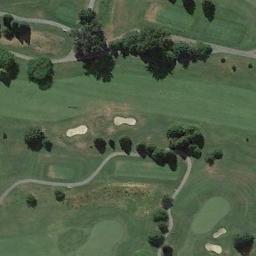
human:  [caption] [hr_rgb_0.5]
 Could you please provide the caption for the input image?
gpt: At the intersection of the three paths, There are two bunkers .

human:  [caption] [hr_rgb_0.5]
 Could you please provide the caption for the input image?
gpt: There are a few bunkers and a few paths on the large green lawn on the golf course and many trees .

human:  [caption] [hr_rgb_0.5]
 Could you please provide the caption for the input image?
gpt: The golf course has some putting greens, Fairways, Roads, Barrier trees and sandpits and some barrier trees are on both sides of the fairways .

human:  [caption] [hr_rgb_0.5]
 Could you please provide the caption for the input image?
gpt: There are numerous trees near the golf course .

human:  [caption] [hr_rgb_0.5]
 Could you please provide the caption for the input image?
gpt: There are four bunkers and some green trees on the golf course .